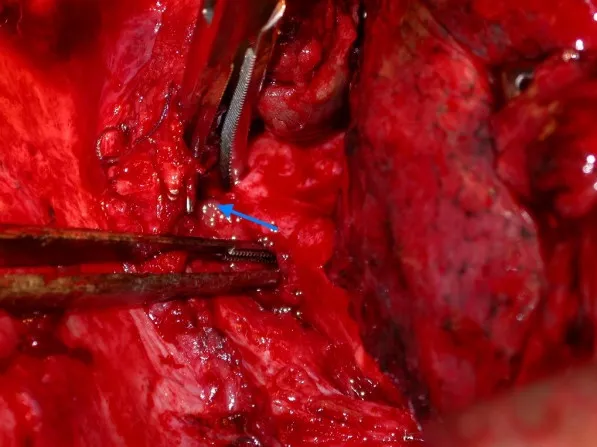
Intra-operative picture showing the fistula (arrowed) between two forceps.
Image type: medical_photograph (other_medical_photograph)